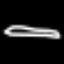
Label: pencil